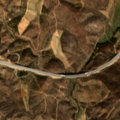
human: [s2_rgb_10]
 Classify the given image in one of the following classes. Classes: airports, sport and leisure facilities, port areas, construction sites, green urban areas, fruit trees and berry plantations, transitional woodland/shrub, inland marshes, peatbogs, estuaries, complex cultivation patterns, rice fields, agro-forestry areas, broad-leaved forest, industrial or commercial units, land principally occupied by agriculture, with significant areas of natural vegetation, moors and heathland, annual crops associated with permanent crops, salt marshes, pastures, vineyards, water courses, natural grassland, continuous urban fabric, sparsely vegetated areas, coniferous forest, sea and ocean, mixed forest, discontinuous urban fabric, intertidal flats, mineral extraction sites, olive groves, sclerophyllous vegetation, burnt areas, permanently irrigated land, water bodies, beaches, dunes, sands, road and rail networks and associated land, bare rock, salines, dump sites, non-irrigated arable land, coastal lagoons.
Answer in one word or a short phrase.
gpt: complex cultivation patterns, broad-leaved forest, transitional woodland/shrub